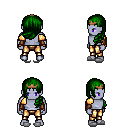
a pixel art fantasy rpg character, male body template, dark elf, purple skin, gold arm armor, gold greaves, green left-swept hairstyle, bronze tiara, cloth bracers, white slippers, four views (front, back, left, right), 2x2 character sprite sheet, small pixel art, hard edges, no anti-aliasing